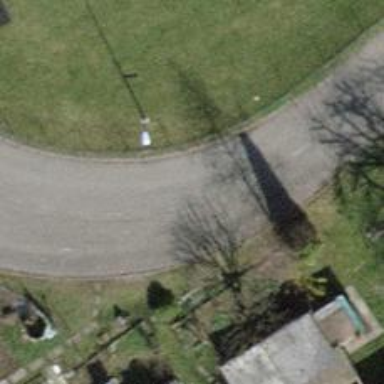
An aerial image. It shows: Smooth asphalt road in residential area.